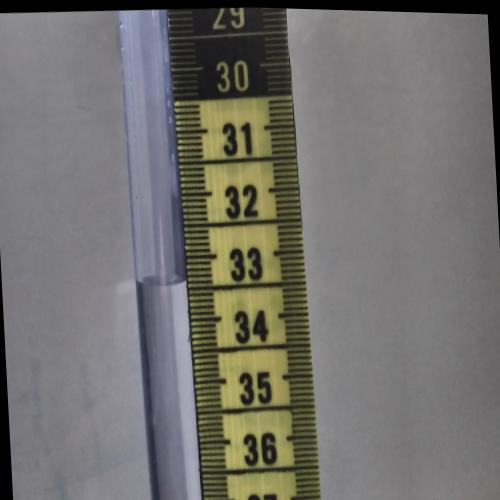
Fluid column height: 33.4 cm